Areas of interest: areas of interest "Cultural Palace"
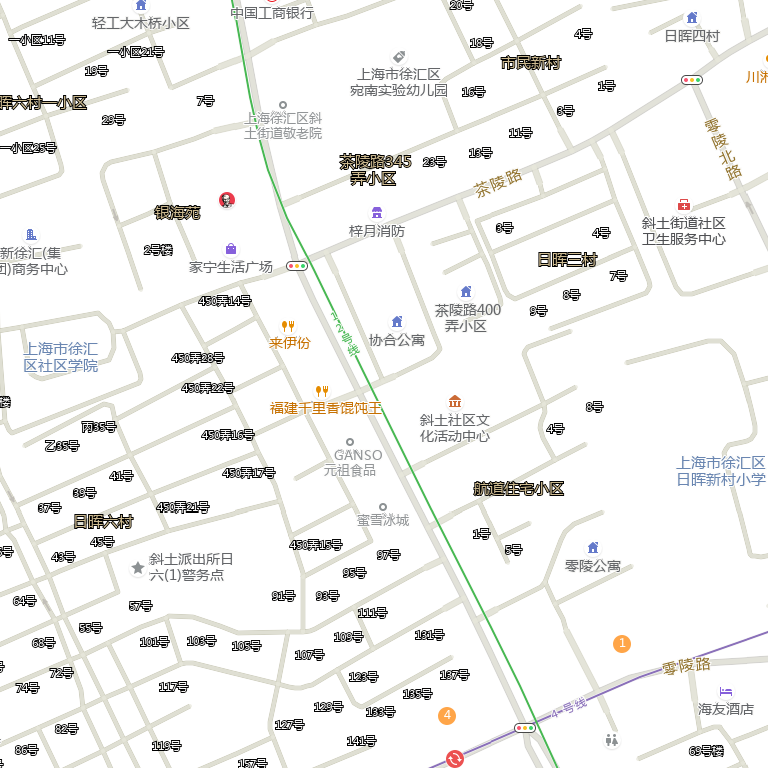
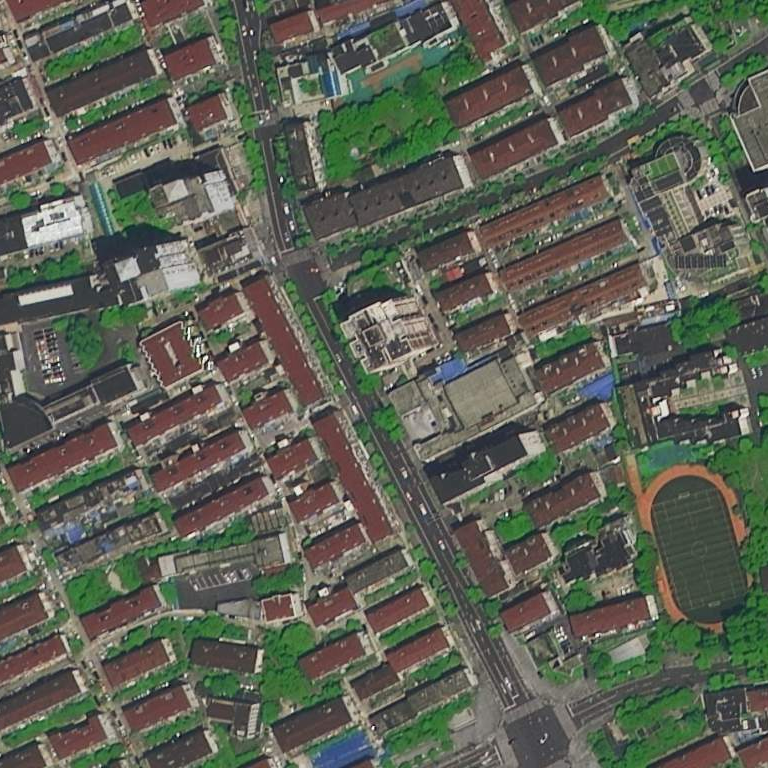